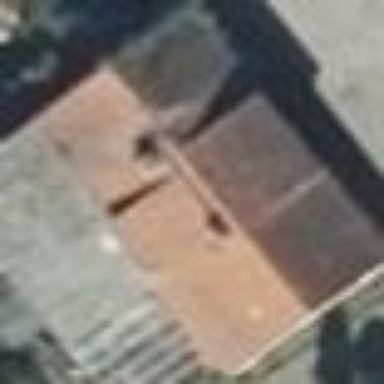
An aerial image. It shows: House with roof oriented along certain direction.